Aerial crown-view tile of a tropical tree (Barro Colorado Island, Panama), acquired 20241112:
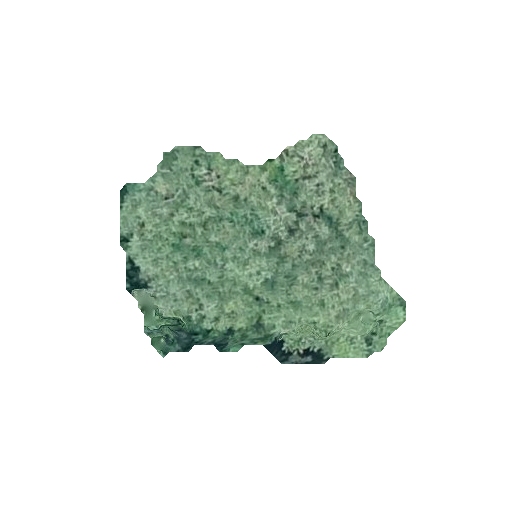
Species: Astronium graveolens
GBIF accepted scientific name: Astronium graveolens
Crown area: 74.902 m²